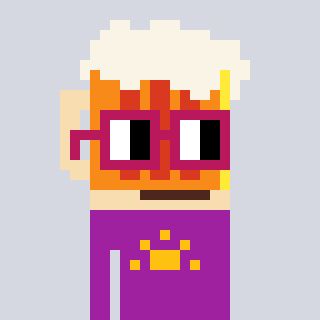
a pixel art character with square dark red glasses, a beer-shaped head and a magenta-colored body on a cool background